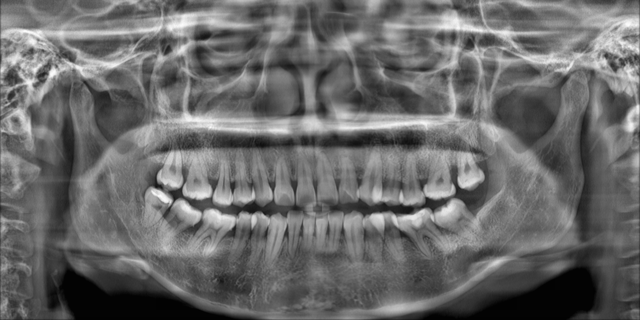
adult